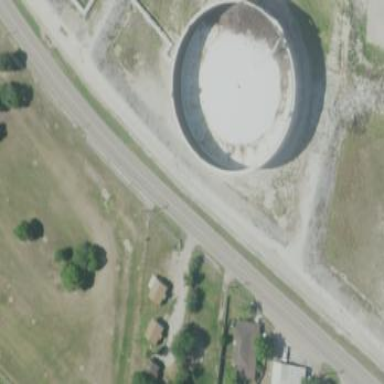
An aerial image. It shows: Storage tank that is man-made.